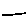
Label: line